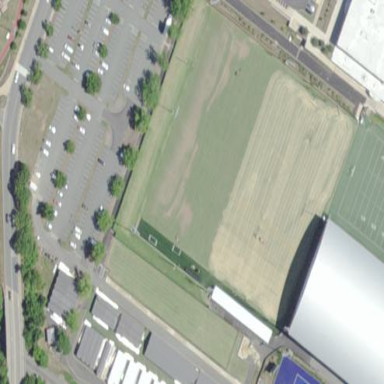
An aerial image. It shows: American football pitch for leisure and sport activities.